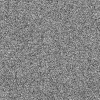
Atmospheric dust classification: dusty